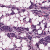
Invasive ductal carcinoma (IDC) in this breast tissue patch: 0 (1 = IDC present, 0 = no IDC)